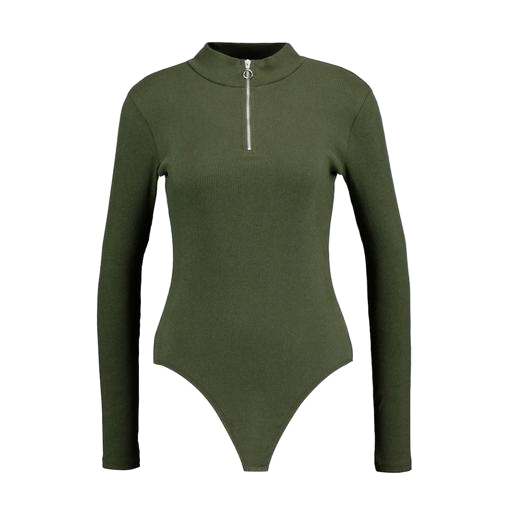
green long sleeve t-shirt front zip, green polo-neck top, green plus size mock-neck top only macy, white background